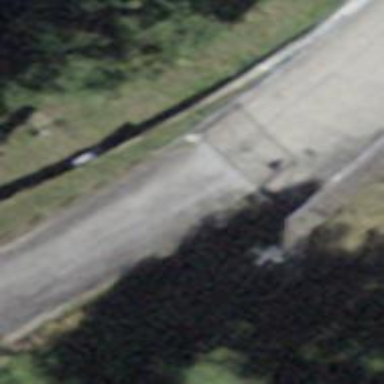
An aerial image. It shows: Gate.